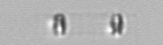
Label: Skeletonema